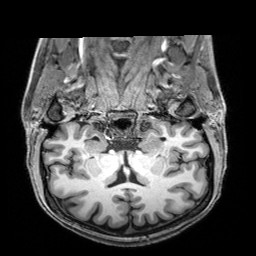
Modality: T1w
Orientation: sagittal
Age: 25
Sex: female